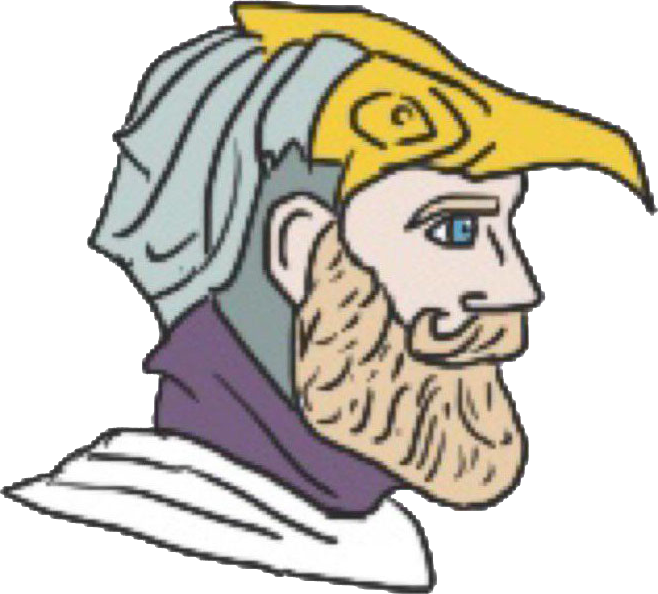
Label: 4_Yes_Chad